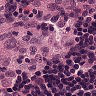
Metastatic tissue present: no